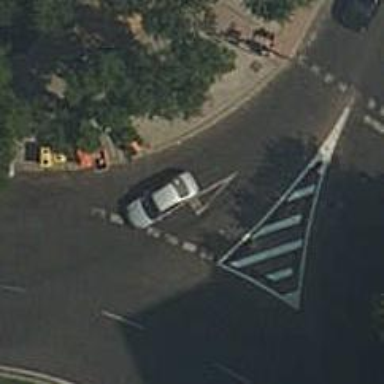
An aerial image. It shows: Road with "give way" sign.